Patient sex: F
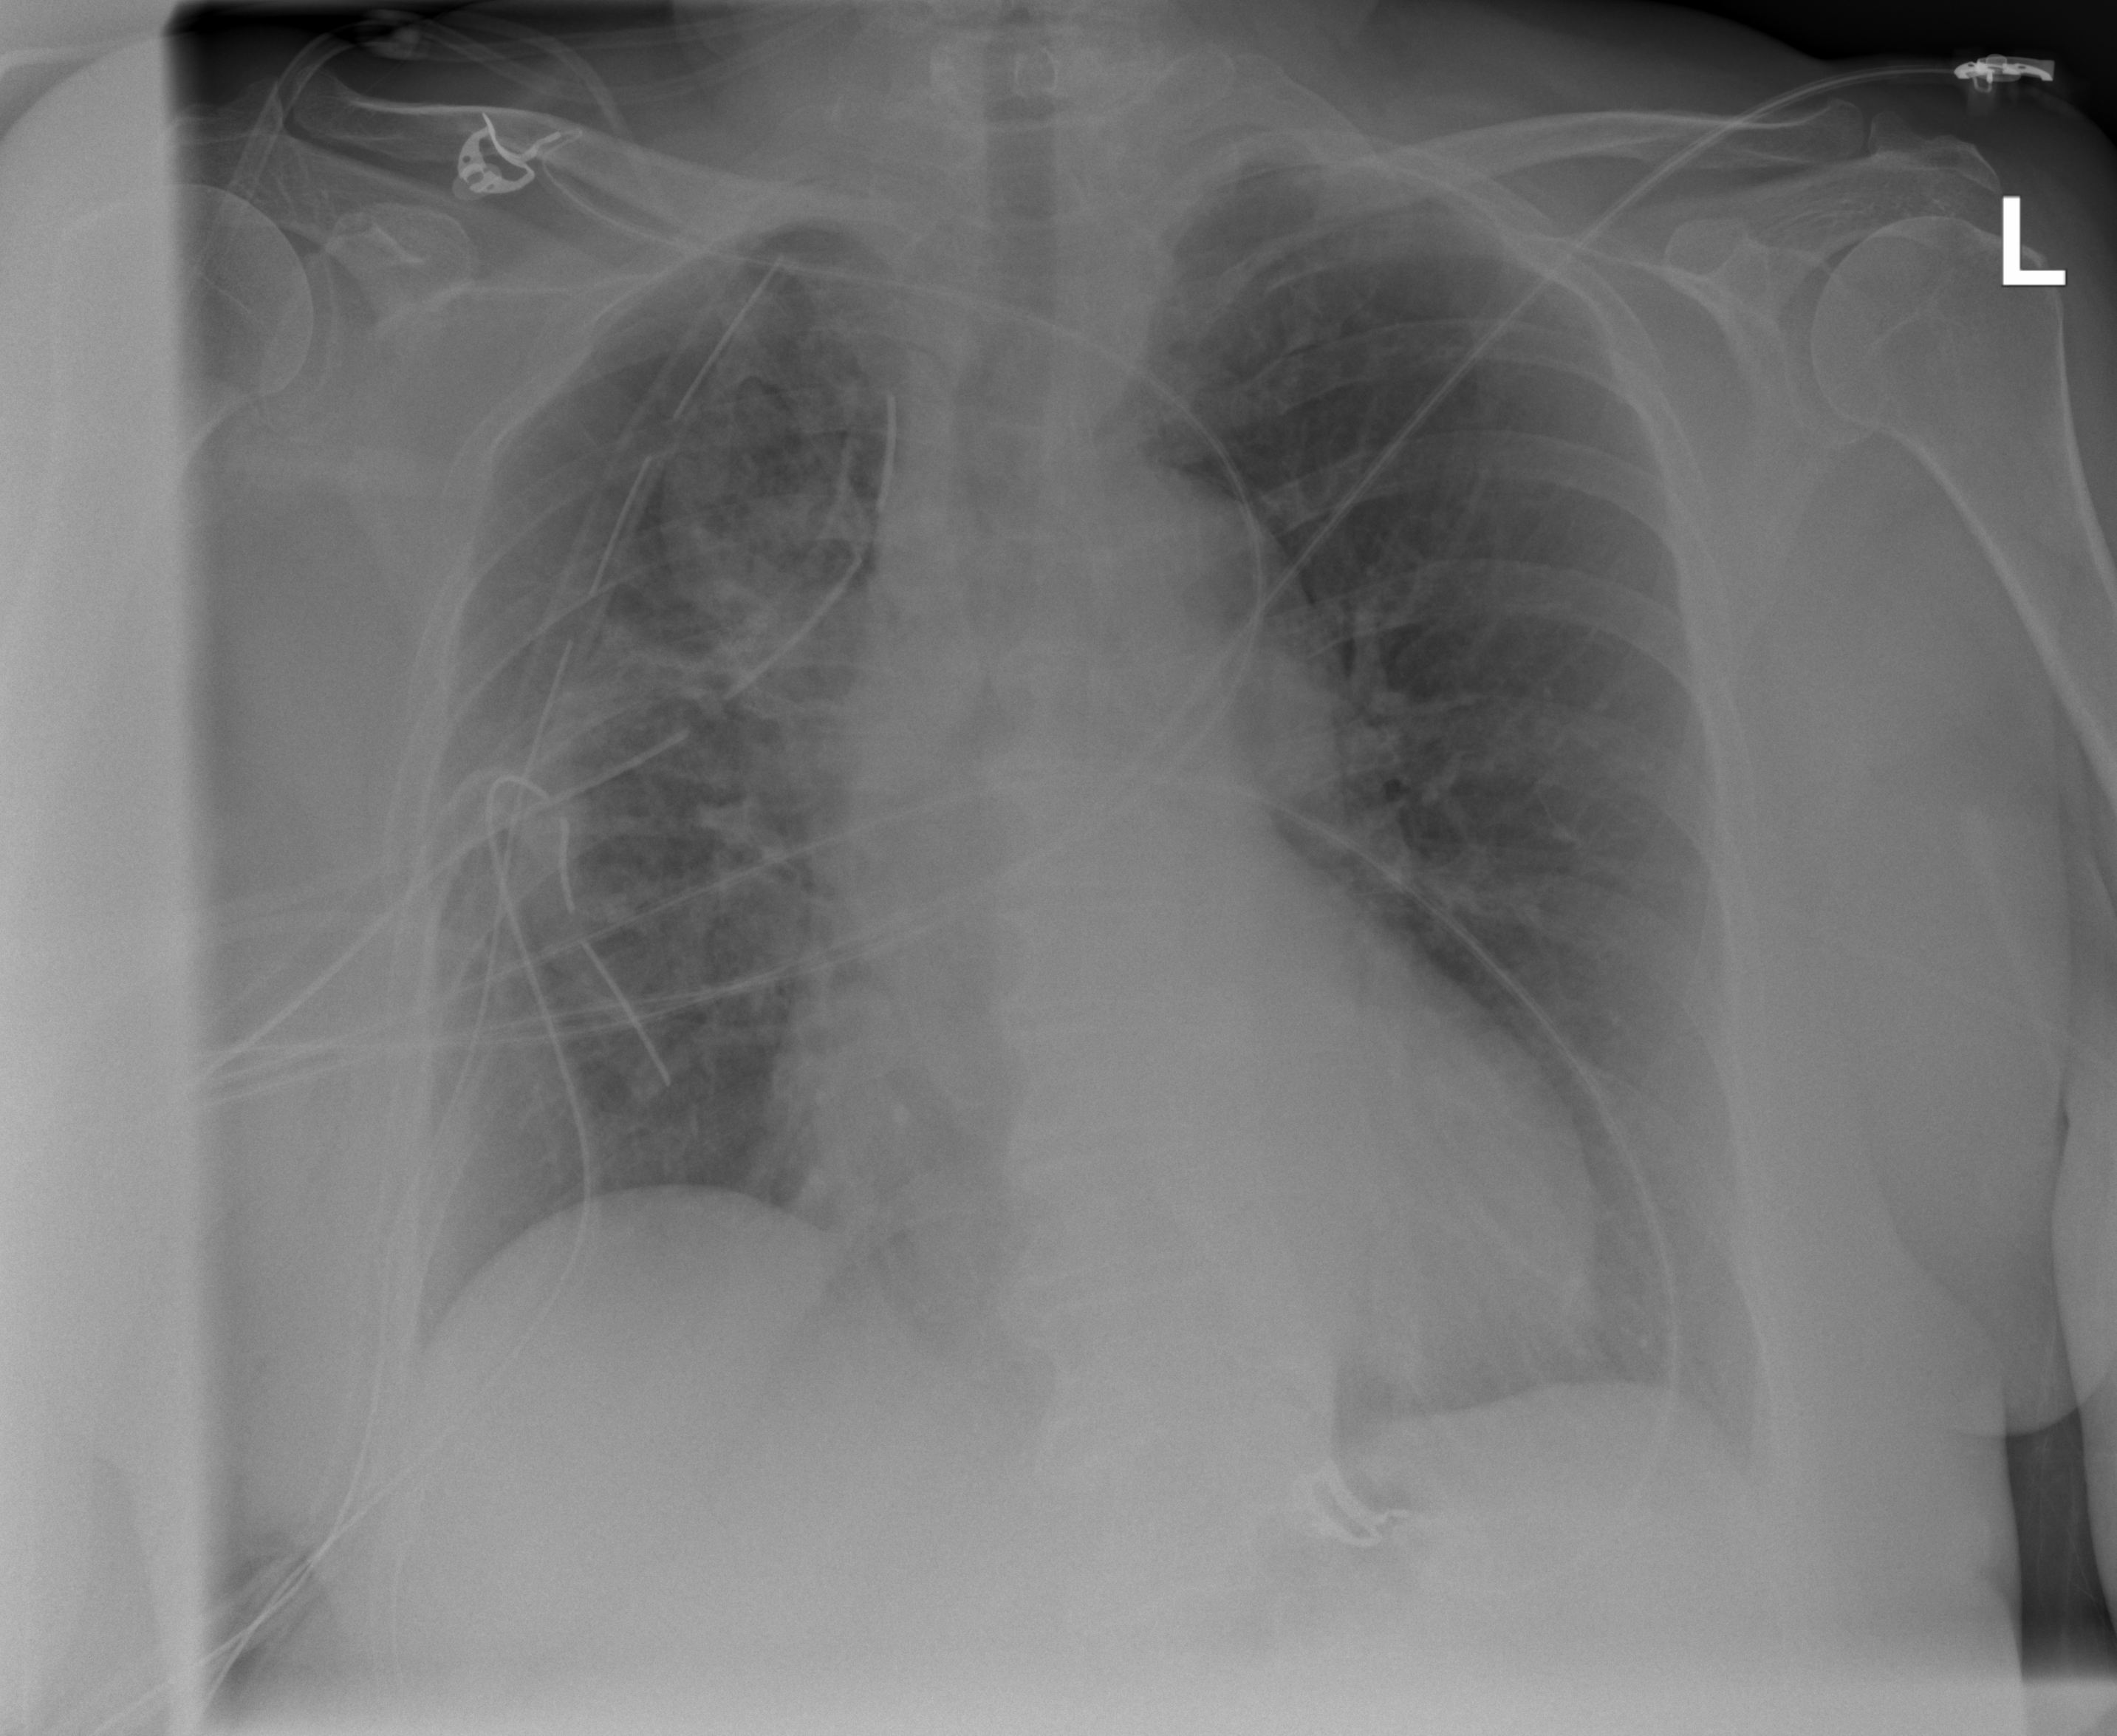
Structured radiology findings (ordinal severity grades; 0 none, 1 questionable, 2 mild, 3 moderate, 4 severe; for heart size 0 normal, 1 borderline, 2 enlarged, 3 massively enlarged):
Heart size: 2
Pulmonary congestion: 0
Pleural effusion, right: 0
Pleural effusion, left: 0
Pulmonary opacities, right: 0
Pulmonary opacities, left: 0
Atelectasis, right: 2
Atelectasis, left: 0